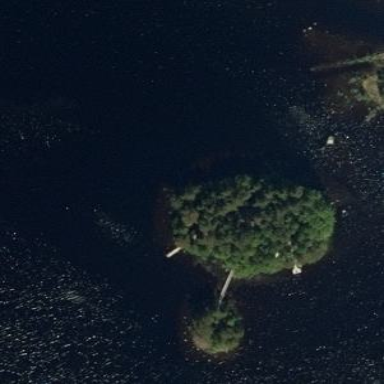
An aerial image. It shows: Islet covered with needle-leaved woodland.